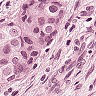
Metastatic tissue present: yes